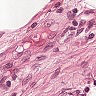
Metastatic tissue present: no